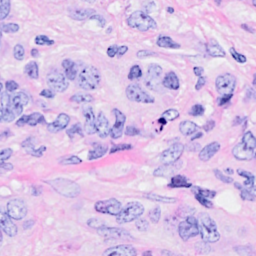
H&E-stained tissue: Breast